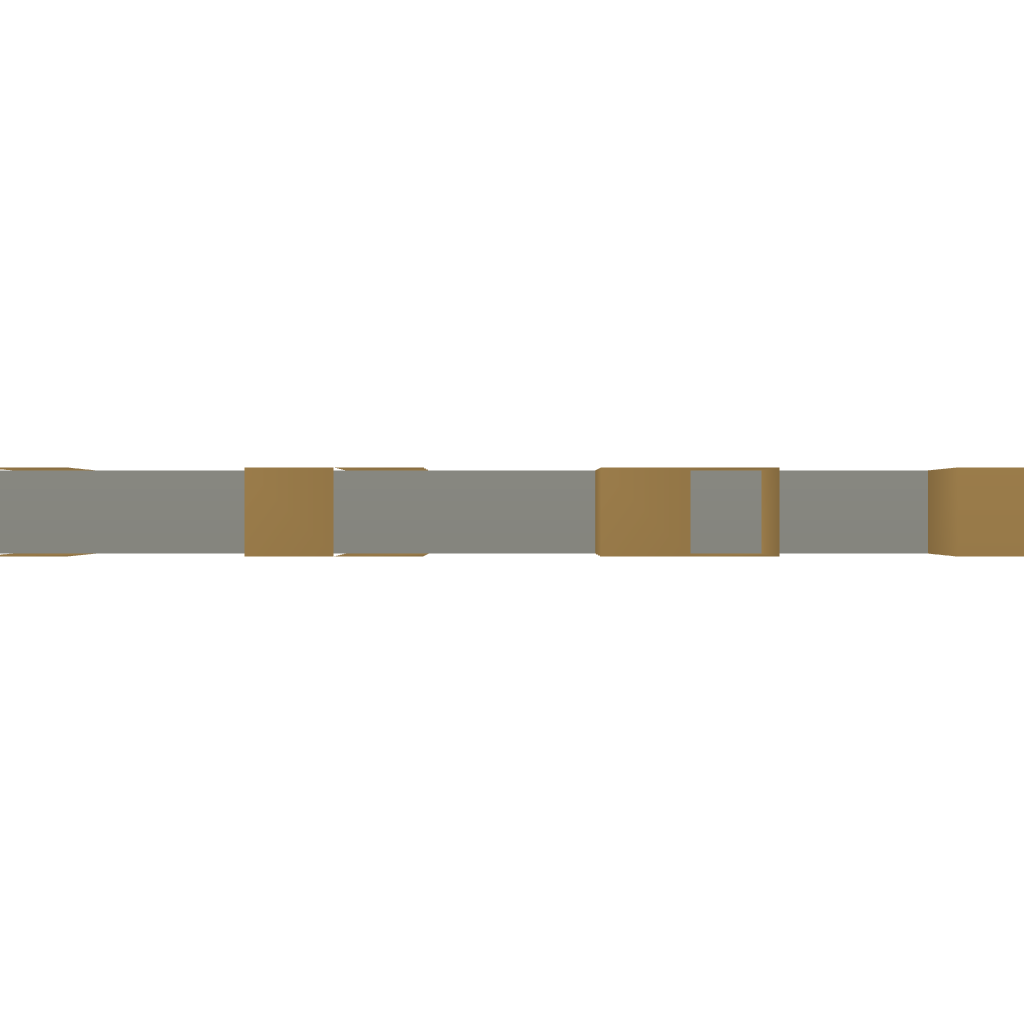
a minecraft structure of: Dectector Rail